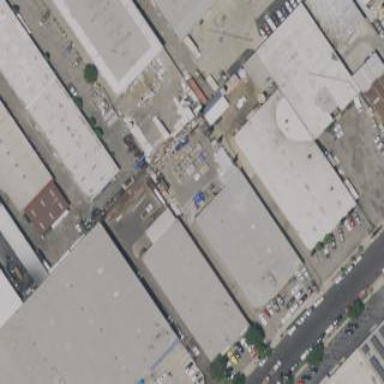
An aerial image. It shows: Warehouse.